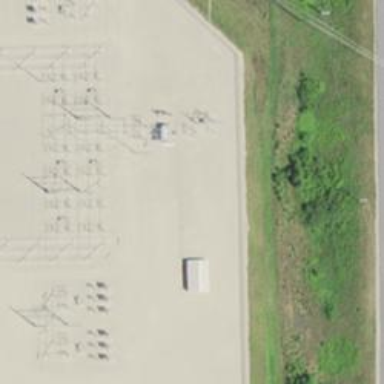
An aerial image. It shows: Mast used for lightning protection.